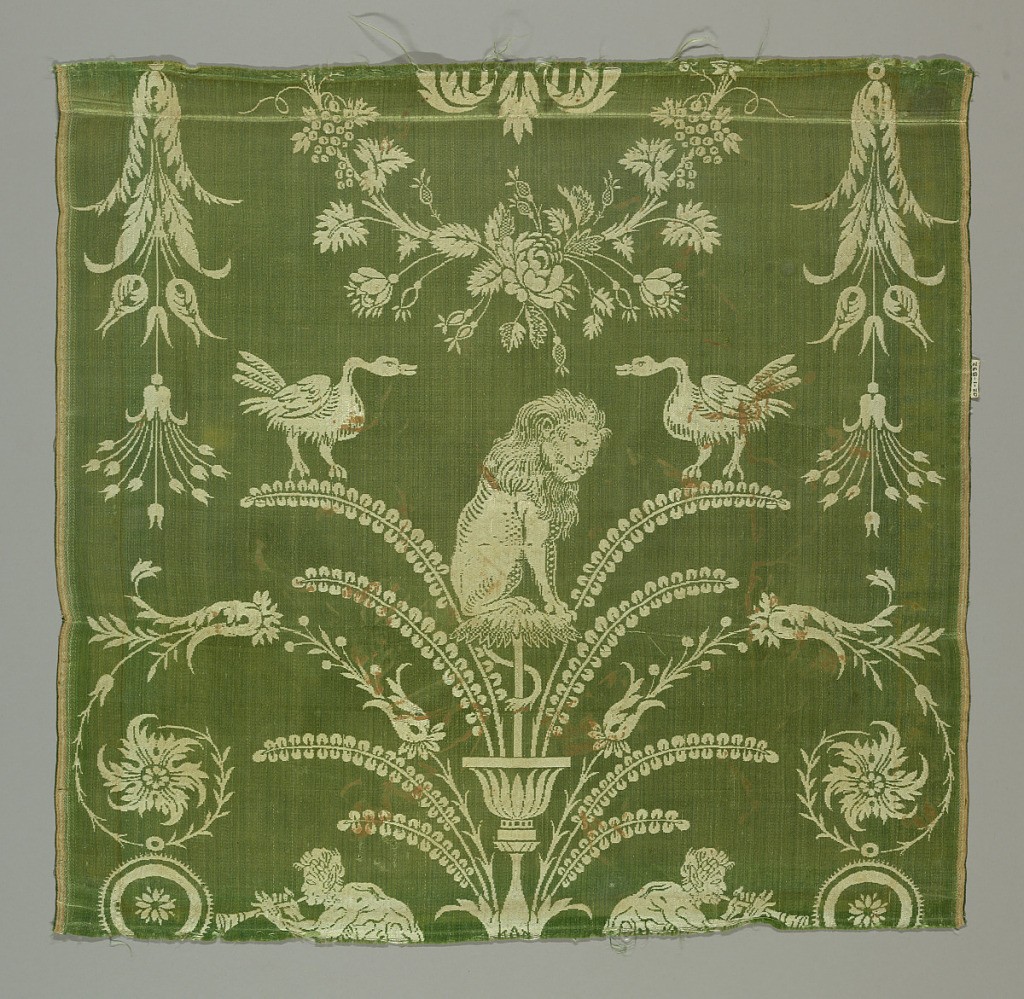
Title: Textile
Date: early 19th century
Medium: silk Technique: lampas
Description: Green and white silk with a pattern of cherubs, garlands, piping fawns, and vase and fern motif. Seated lions and confronted swans.